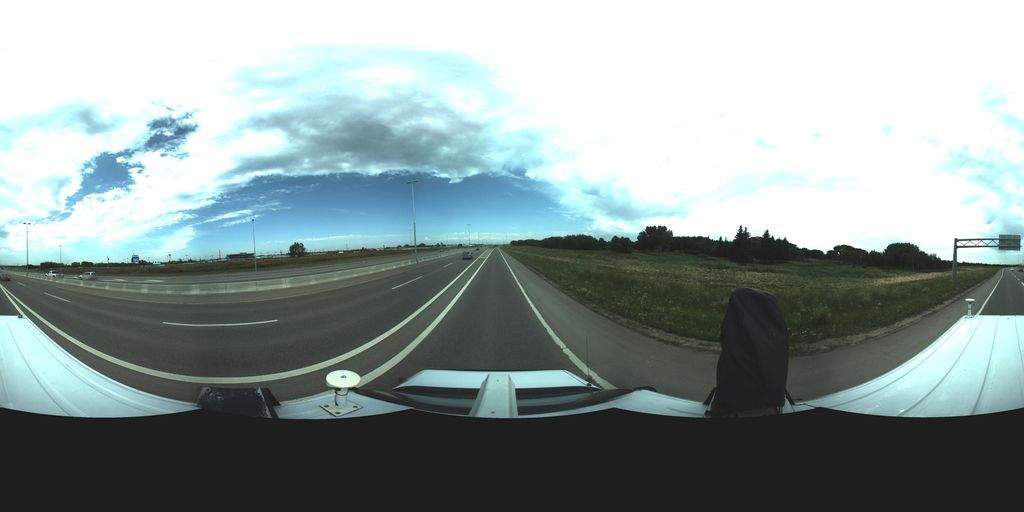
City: saskatoon